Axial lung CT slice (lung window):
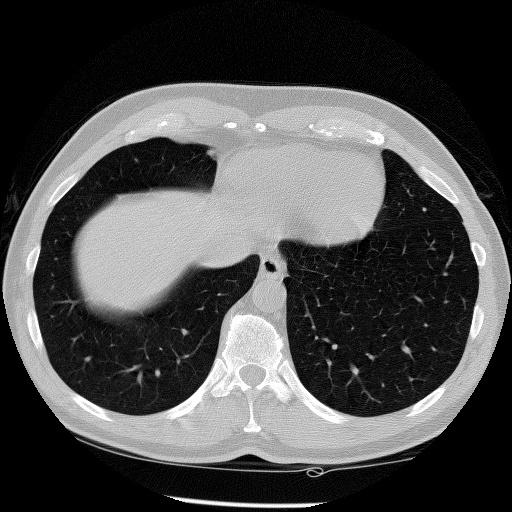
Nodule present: no